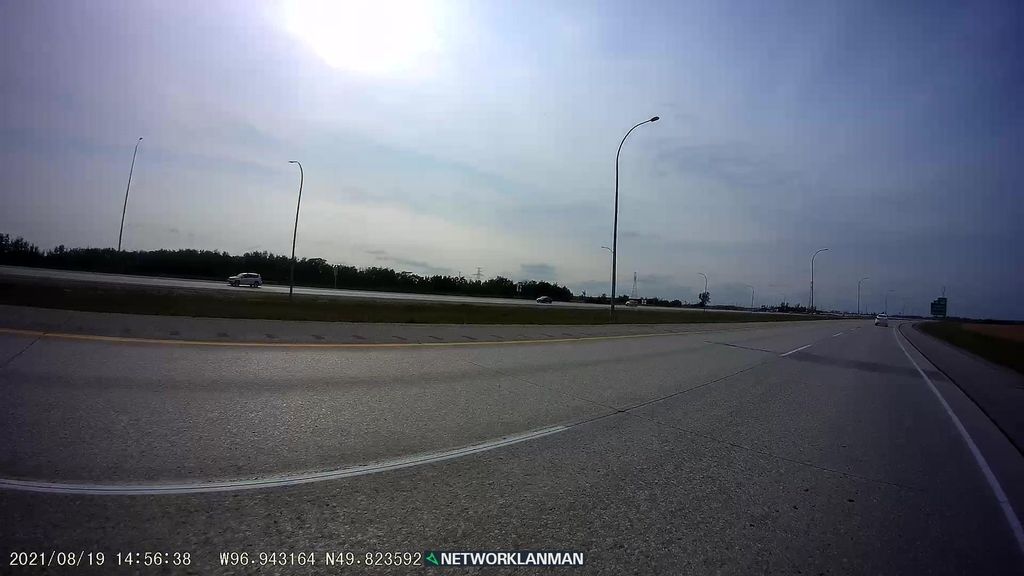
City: winnipeg